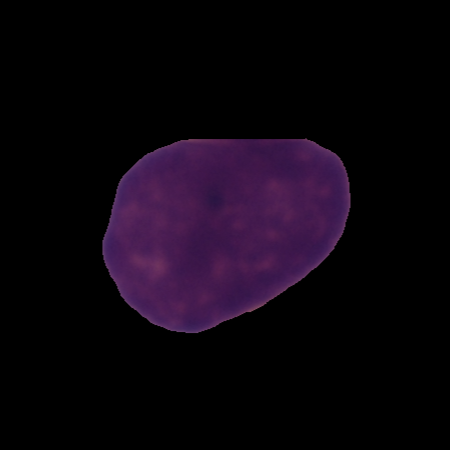
Label: healthy